Field crop: maize
Growth stage: 2
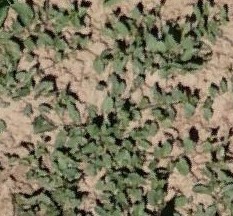
Species: convolvulus